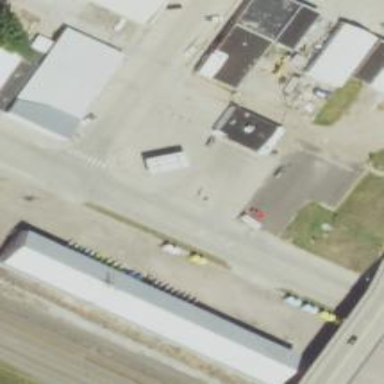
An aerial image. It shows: Convenience shop.